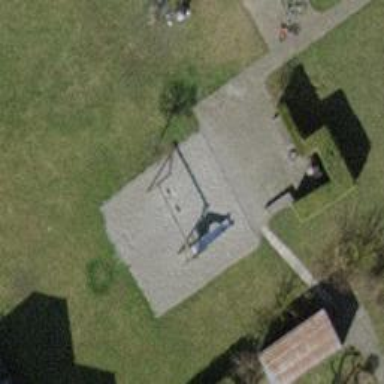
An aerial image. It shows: Playground with slide.